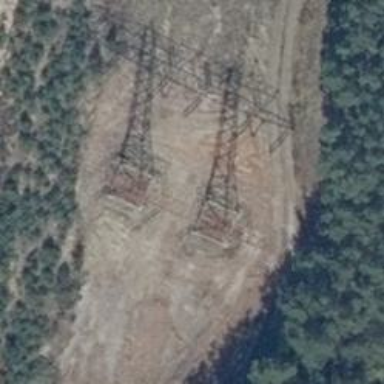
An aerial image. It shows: H-frame power tower design.